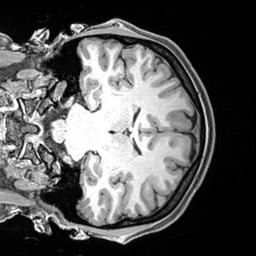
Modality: T1w
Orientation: coronal
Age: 21
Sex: female
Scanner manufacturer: siemens
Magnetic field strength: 3 T
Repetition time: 2.4 s
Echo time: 0.00217 s